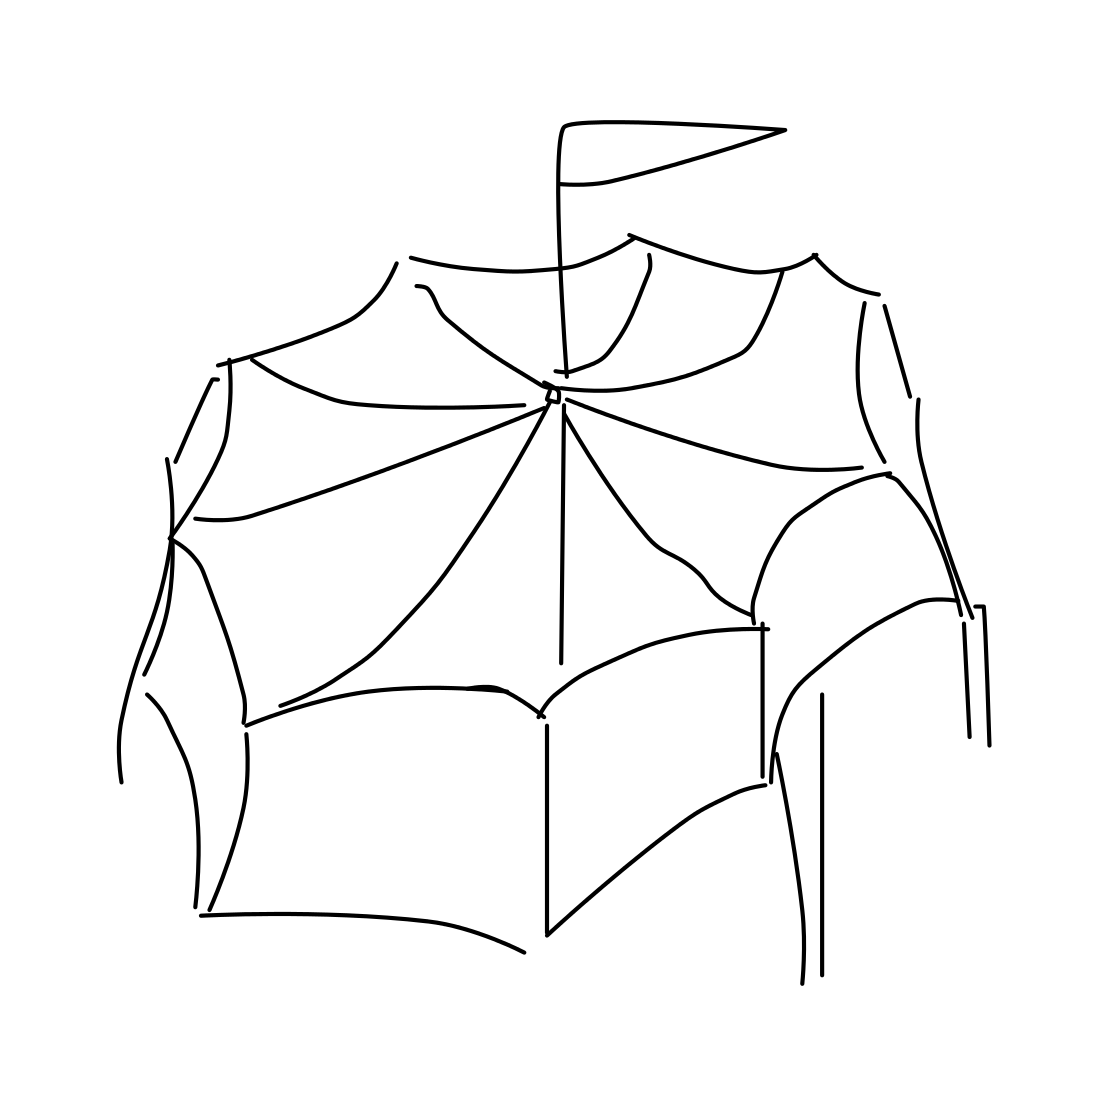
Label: tent